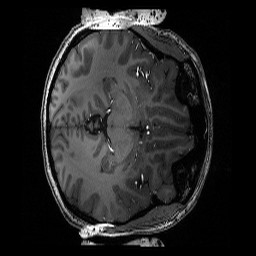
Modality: T1w
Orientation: axial
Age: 27
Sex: female
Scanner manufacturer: siemens
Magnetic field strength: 6.98 T
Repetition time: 3.1 s
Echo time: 0.00252 s